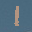
Label: 1